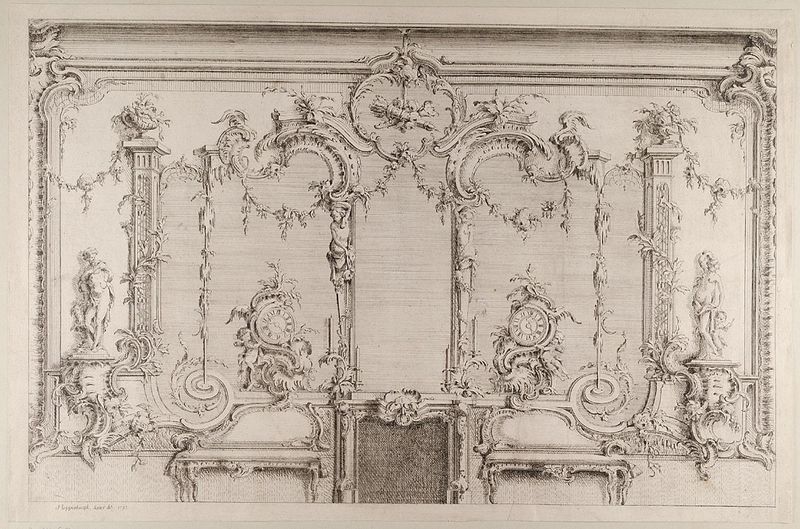
Titel: Wandfüllung, Blatt aus einer Folge
Künstler: Johann Michael Hoppenhaupt
Standort: Hamburg
Institution: Museum für Kunst und Gewerbe Hamburg
Schlagwörter: tür, interieur, rokoko, kamin, skulptur, papier, bogen, grafik, graphik, ornamente, uhr, plastik, fotografie, photographie, druckgraphik, druckgrafik, radierung, girlanden, skulpturen, venus, amor, putten, pfeil, karyatiden, amoretten, cupido, rocaille, uhren, römische ziffern, attribute, bildhauerkunst, innendekoration, zeitmessung, style, reproduktionen, blumengewinde, druckerzeugnisse, muschelwerk, hausinneres, ornamentstich, vorlageblätter, köcher